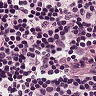
Metastatic tissue present: no